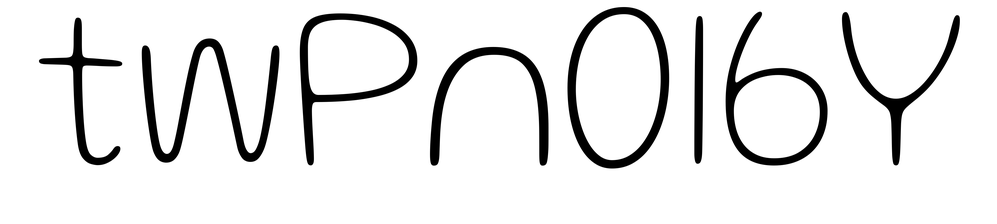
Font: Gluten_Thin